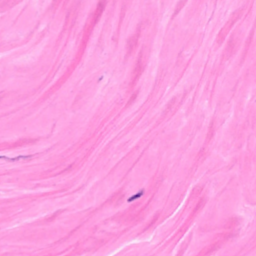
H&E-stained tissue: Breast